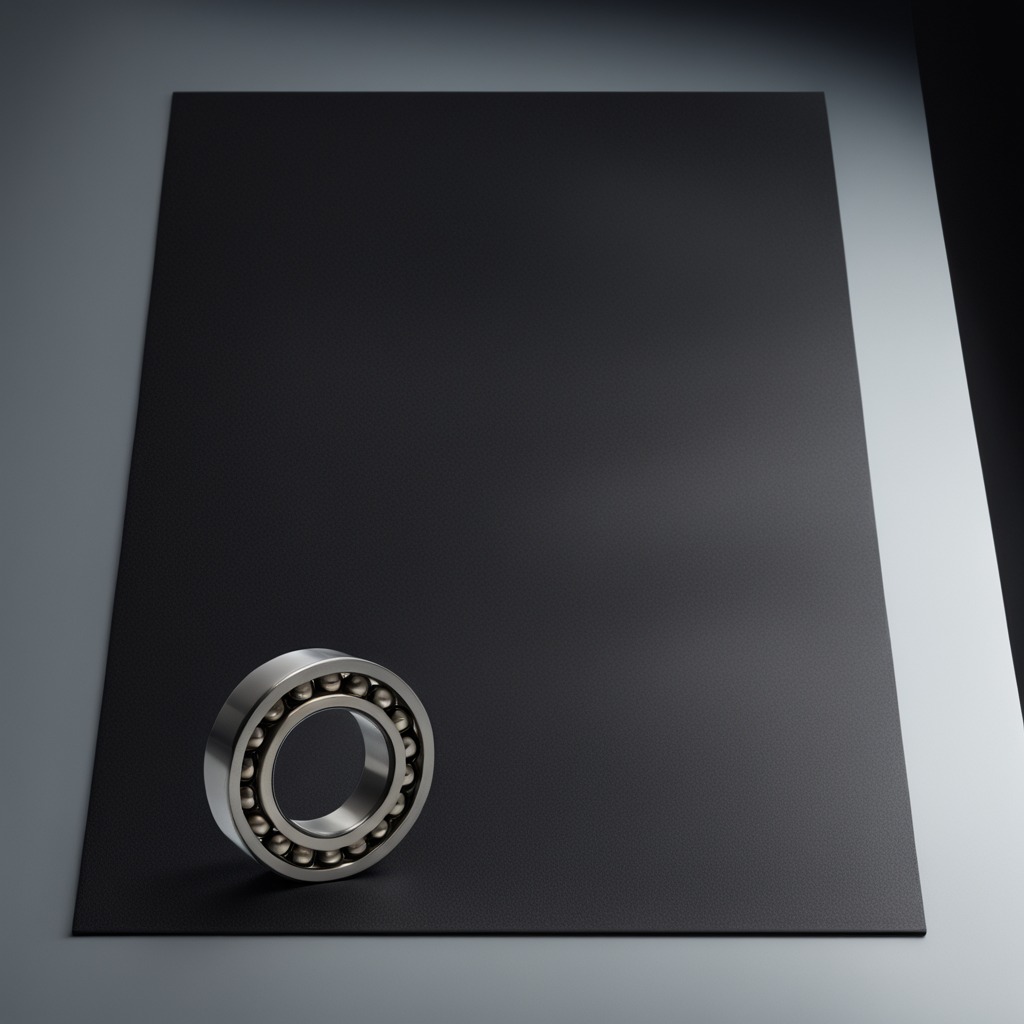
A metal ball bearing lies on the granite tabletop.